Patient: sex M, age 58
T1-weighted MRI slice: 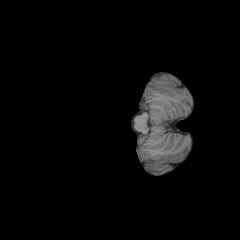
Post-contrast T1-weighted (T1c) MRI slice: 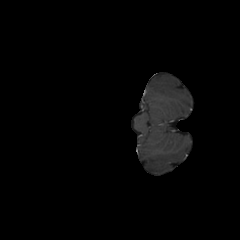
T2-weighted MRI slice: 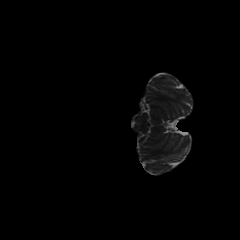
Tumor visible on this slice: no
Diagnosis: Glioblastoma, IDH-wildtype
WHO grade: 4